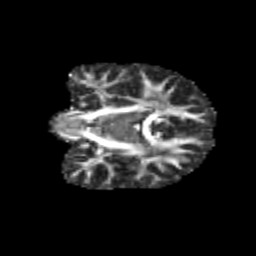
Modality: FA
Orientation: coronal
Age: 10
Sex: male
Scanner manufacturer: siemens
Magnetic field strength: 3 T
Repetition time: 3.8 s
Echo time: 0.07 s